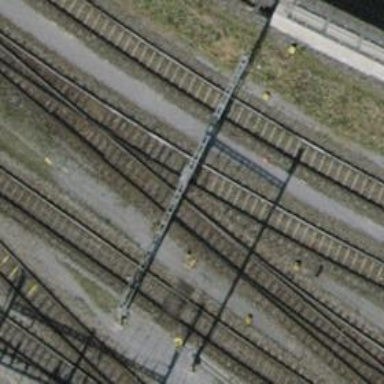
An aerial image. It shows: Single-track electrified railway yard with contact line electrification.